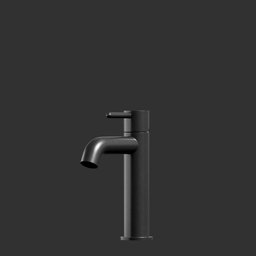
Label: appliances